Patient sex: M
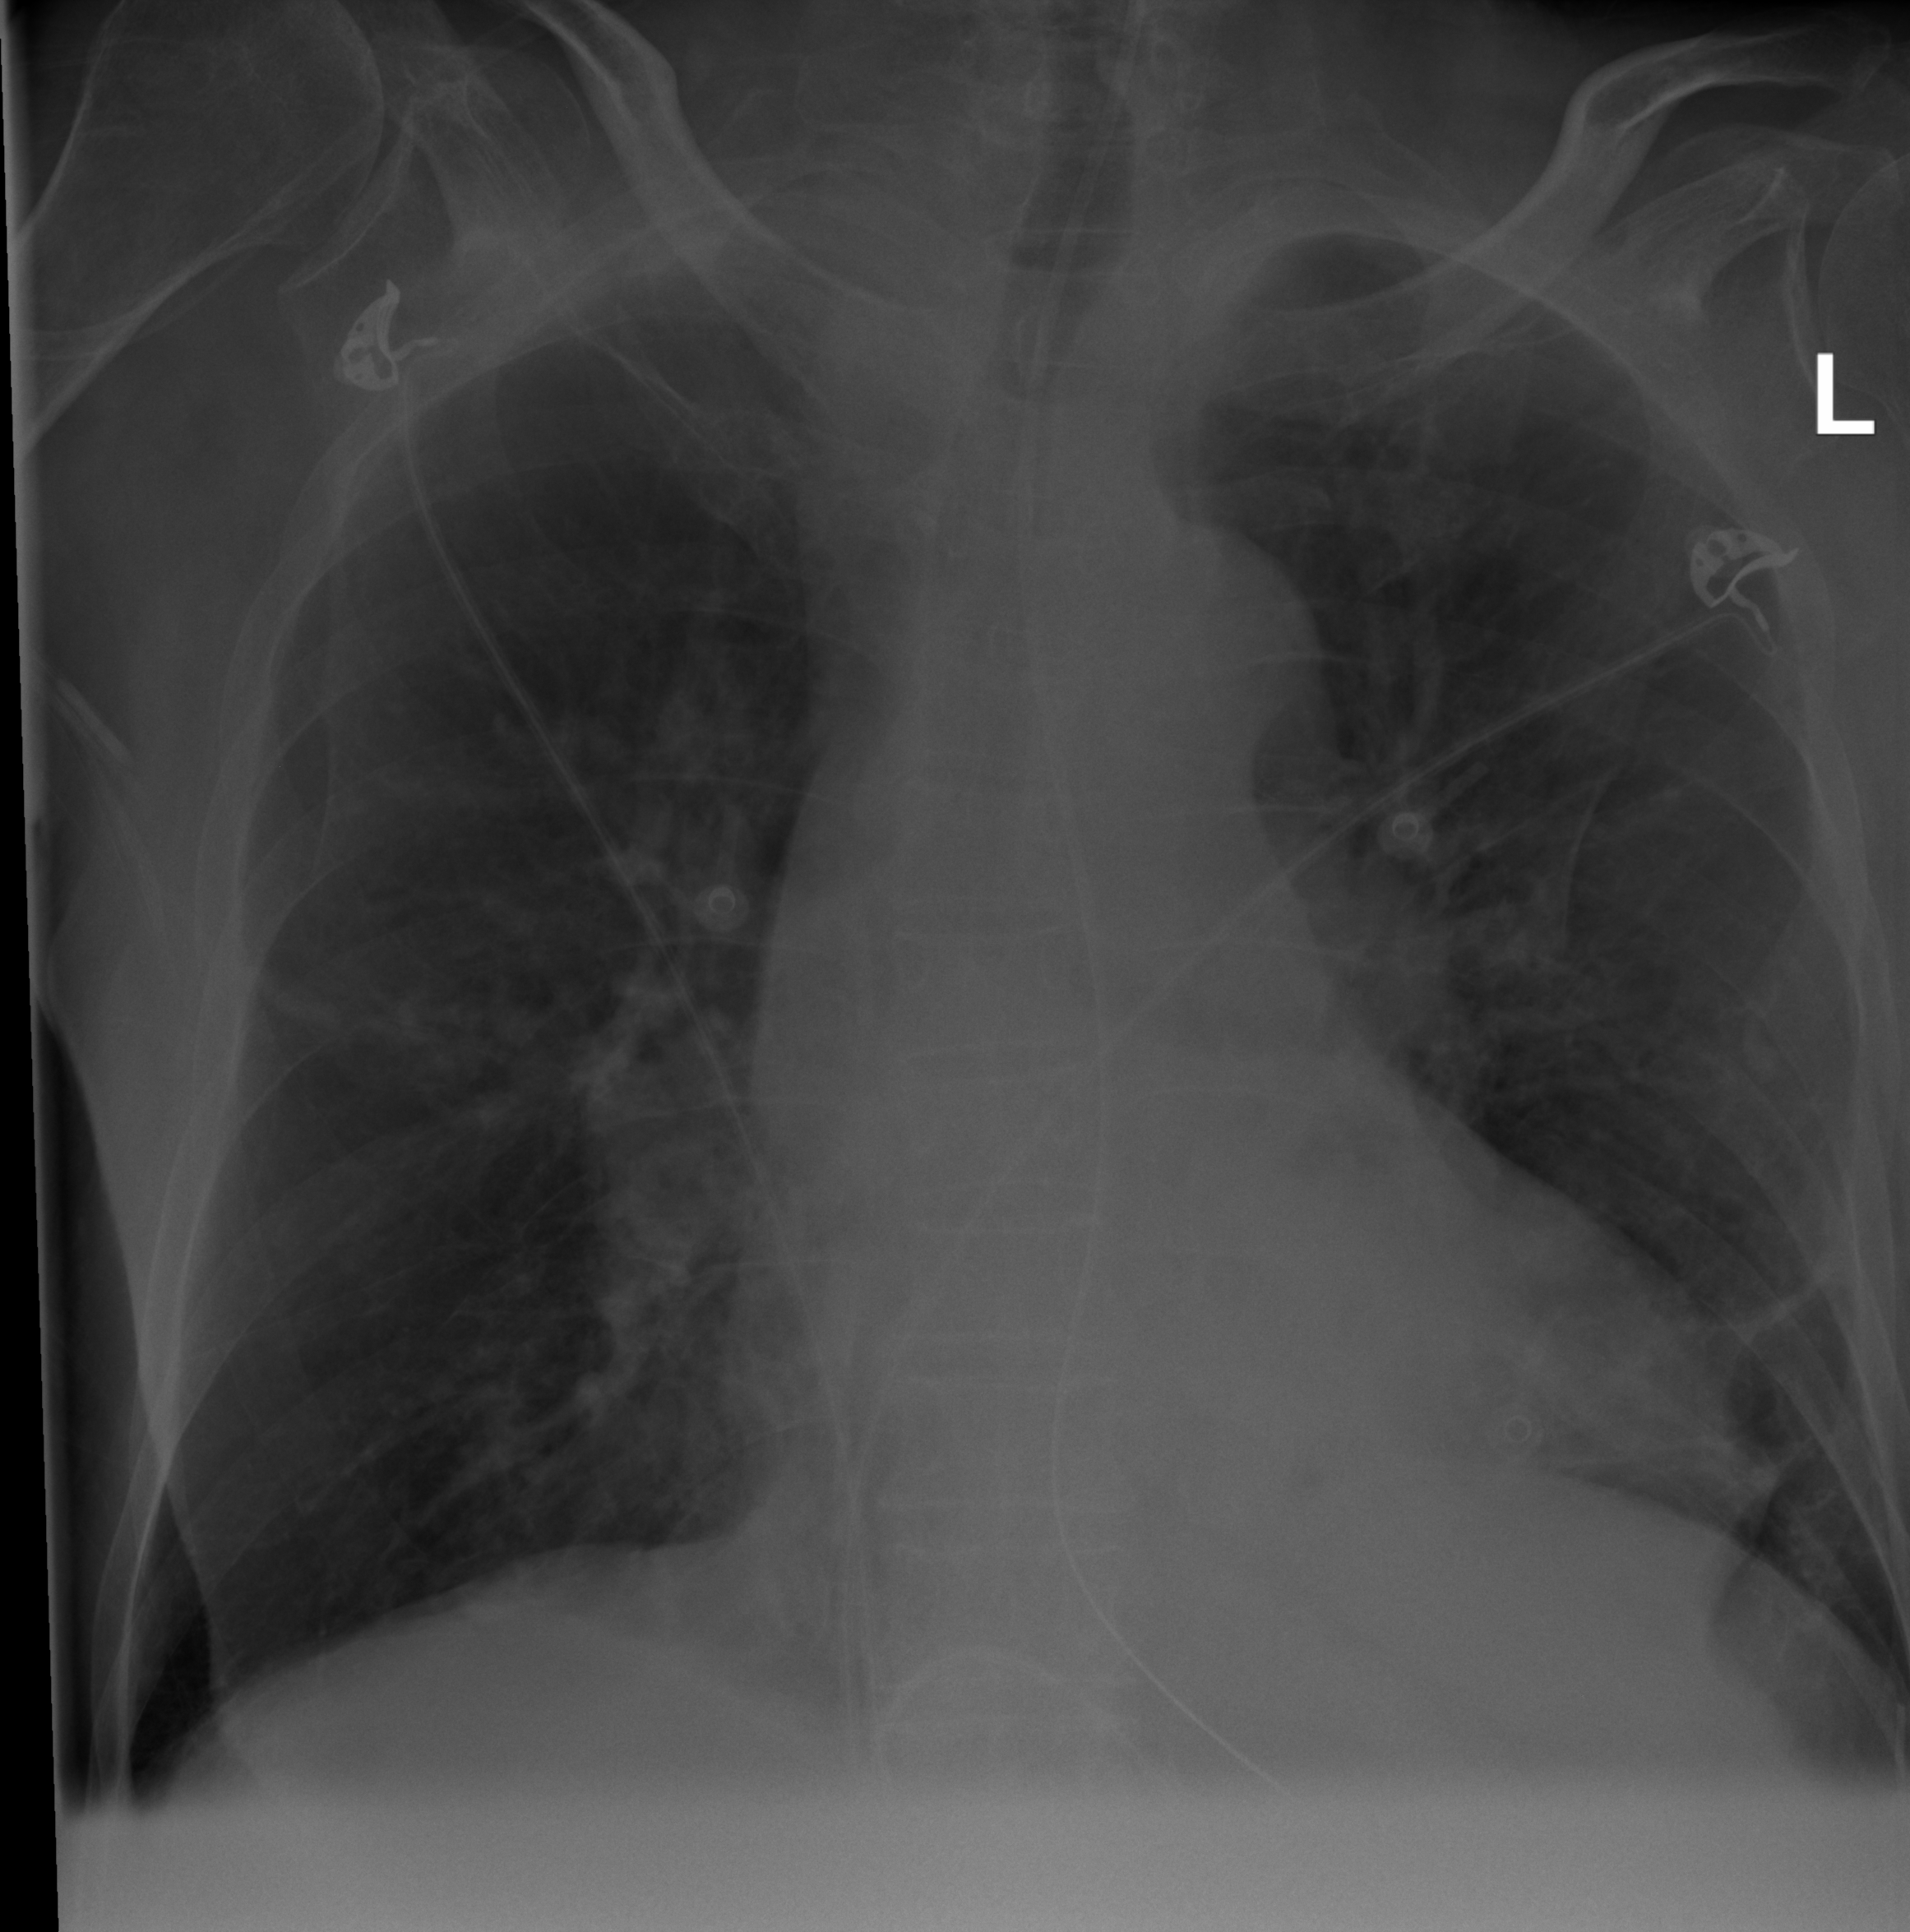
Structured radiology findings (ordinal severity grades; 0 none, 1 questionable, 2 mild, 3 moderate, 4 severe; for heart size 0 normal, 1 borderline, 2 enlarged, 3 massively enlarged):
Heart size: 1
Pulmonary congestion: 0
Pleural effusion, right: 0
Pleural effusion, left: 0
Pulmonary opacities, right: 1
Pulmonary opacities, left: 0
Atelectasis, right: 2
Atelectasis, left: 2